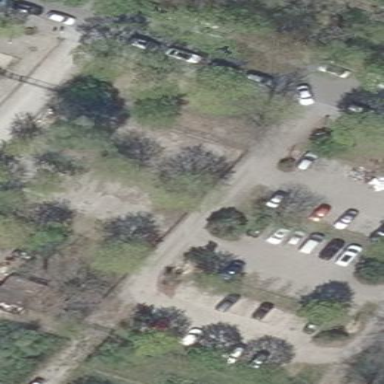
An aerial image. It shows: Parking area with surface.